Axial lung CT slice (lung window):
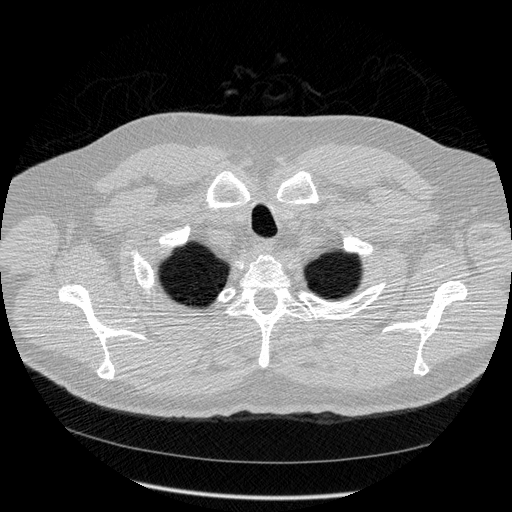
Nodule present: no